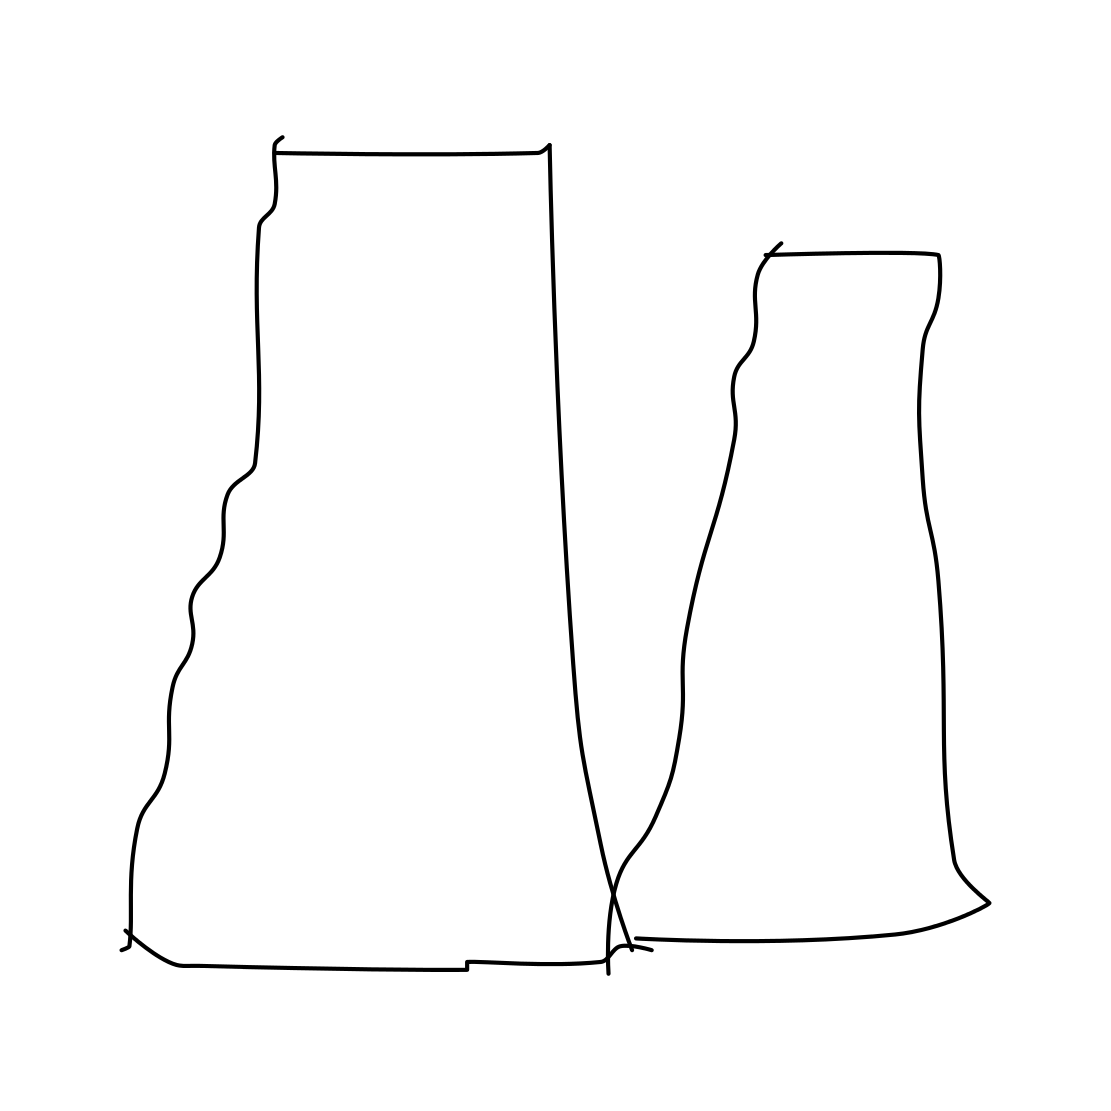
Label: skyscraper